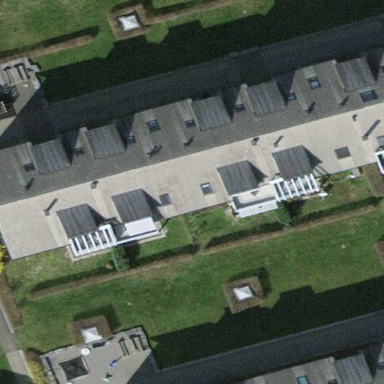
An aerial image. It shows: View of apartment building.